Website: crate-barrel
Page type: billing-address
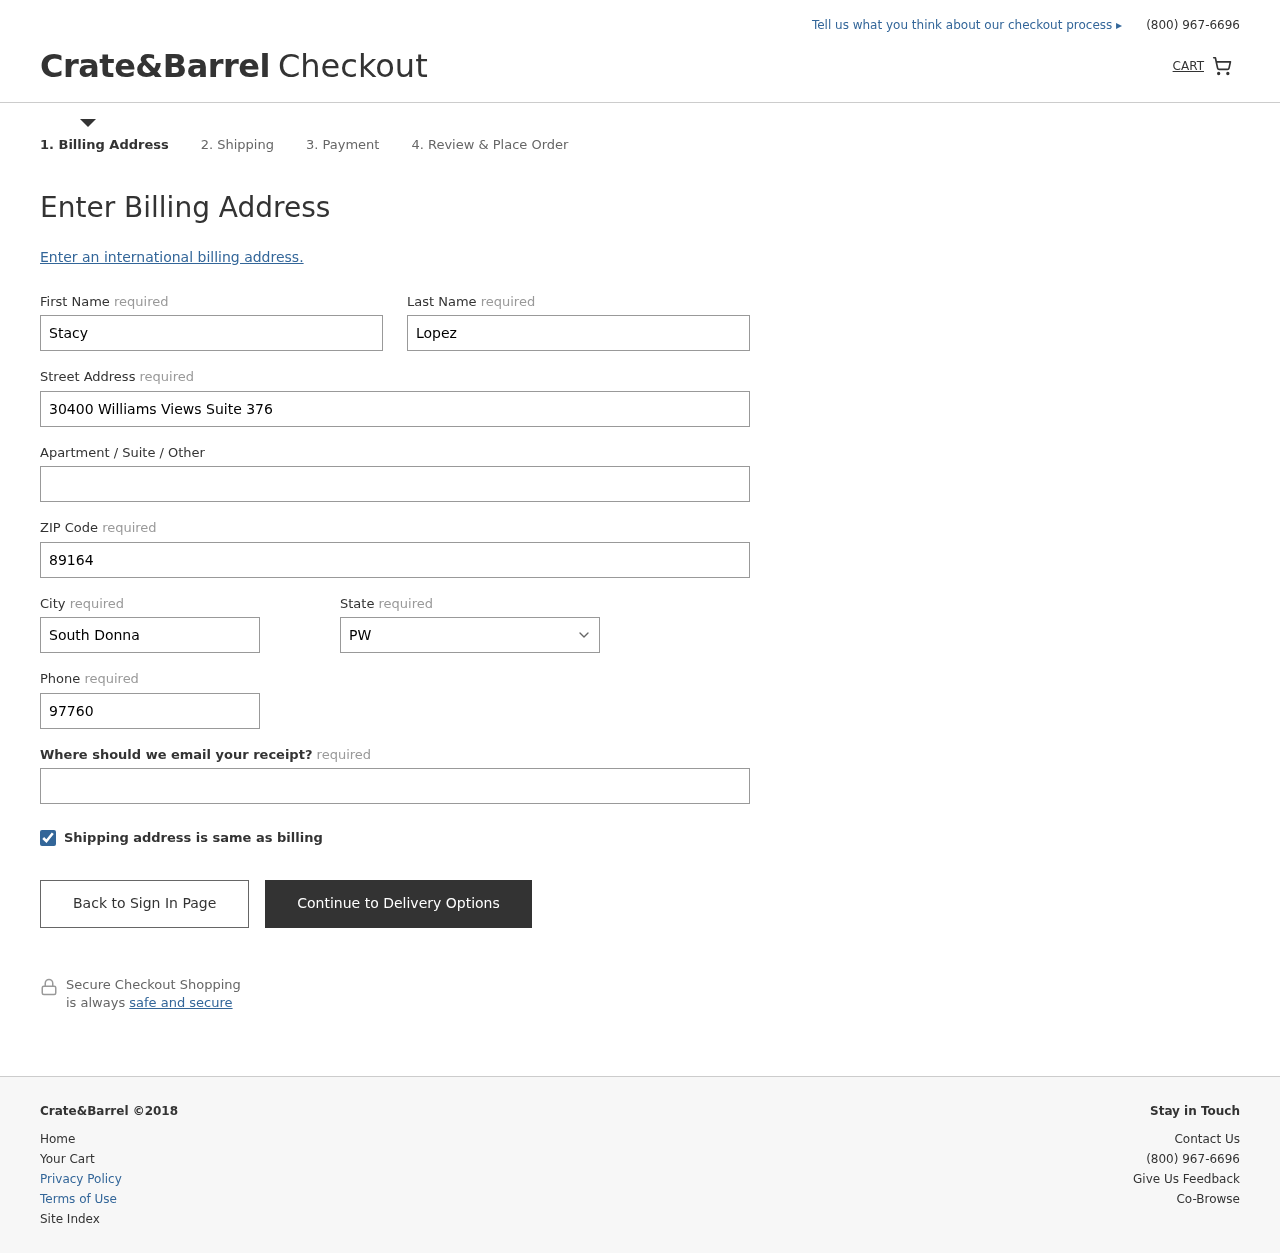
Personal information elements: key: PII_STATE
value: PW
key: PII_FIRSTNAME
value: Stacy
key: PII_LASTNAME
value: Lopez
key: PII_STREET
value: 30400 Williams Views Suite 376
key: PII_POSTCODE
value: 89164
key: PII_CITY
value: South Donna
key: PII_PHONE
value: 9776039831
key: PII_EMAIL
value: stacylopez@hotmail.com